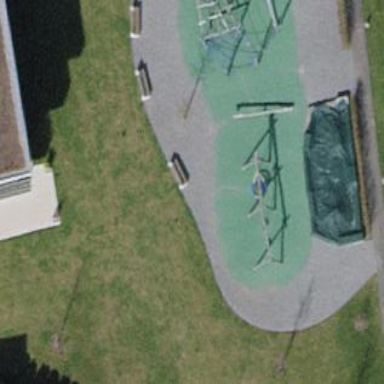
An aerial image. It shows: Playground area for leisure land.